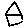
Label: house